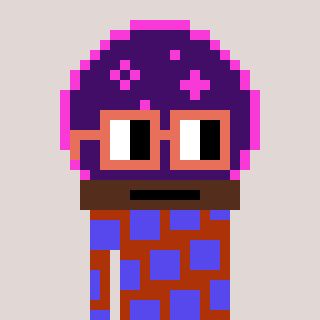
a pixel art character with square orange glasses, a crystalball-shaped head and a hotbrown-colored body on a warm background